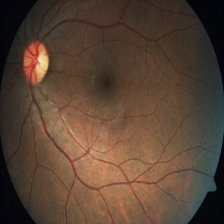
Diabetic retinopathy grade: Severe